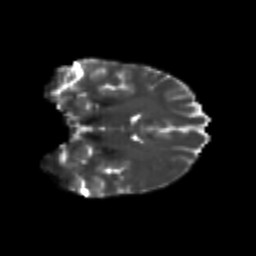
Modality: T2w
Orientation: coronal
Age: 24
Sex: female
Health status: healthy
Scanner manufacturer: philips
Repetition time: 7.389 s
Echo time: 0.08599 s